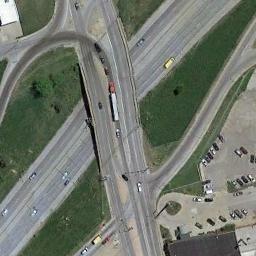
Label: overpass